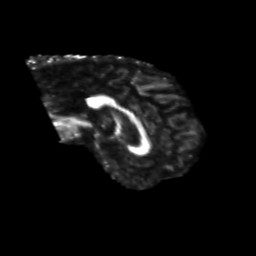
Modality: FA
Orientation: sagittal
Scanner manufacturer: siemens
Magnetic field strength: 3 T
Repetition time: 6.8 s
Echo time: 0.093 s